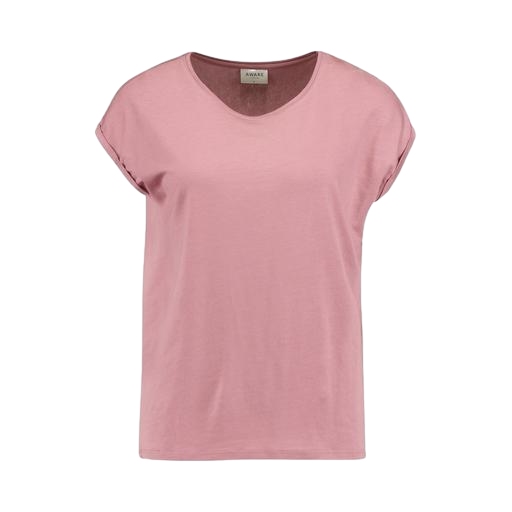
pink cap-sleeve t-shirt, short-sleeve top only macy, pink jersey tee, white background